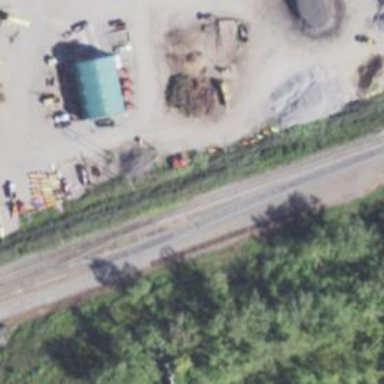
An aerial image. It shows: Railway siding with rails.